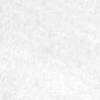
Label: no_change